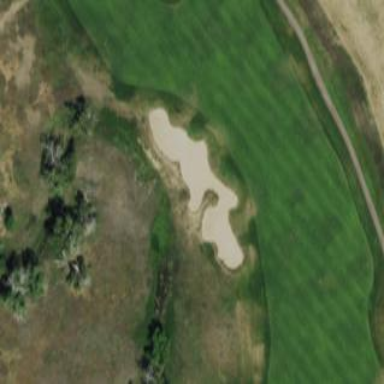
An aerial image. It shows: Golf bunker filled with sandy terrain.